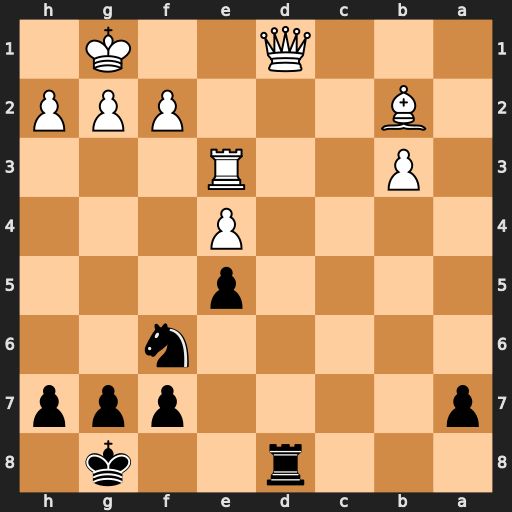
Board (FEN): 3r2k1/p4ppp/5n2/4p3/4P3/1P2R3/1B3PPP/3Q2K1
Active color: b
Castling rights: -
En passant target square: -
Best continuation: Rxd1+ Re1 Rxe1#